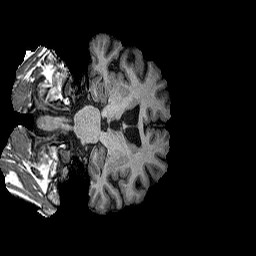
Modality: T1w
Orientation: coronal
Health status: healthy